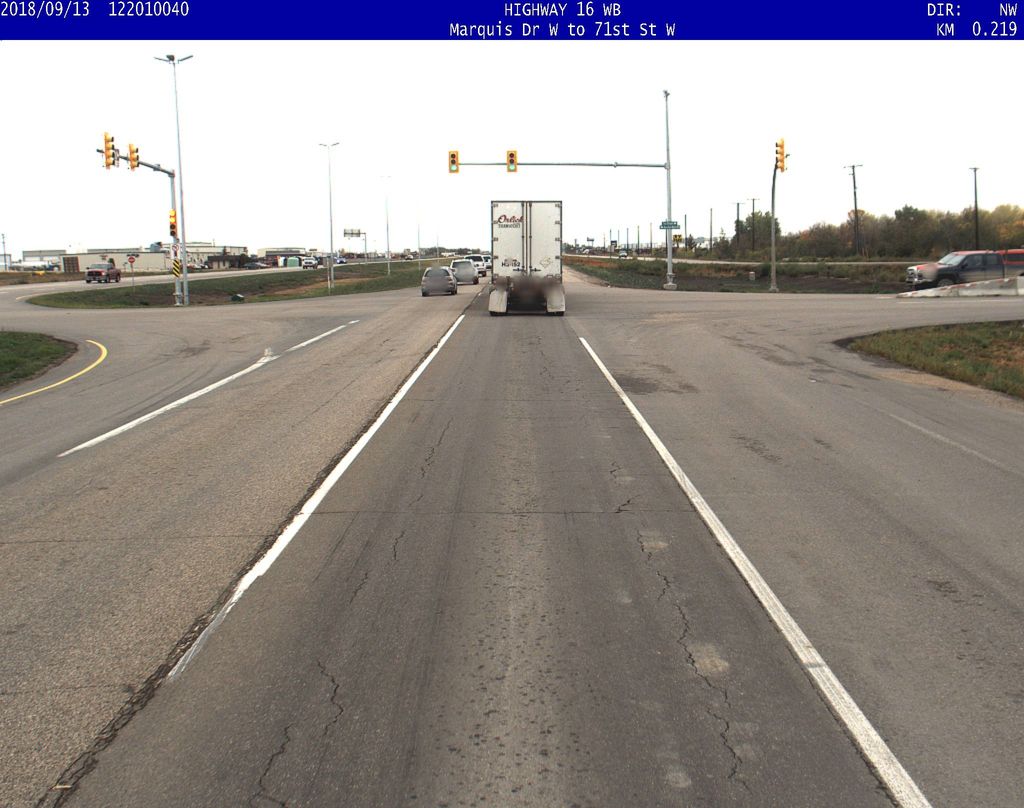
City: saskatoon